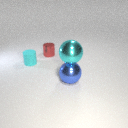
small cyan rubber cylinder behind large blue metal sphere